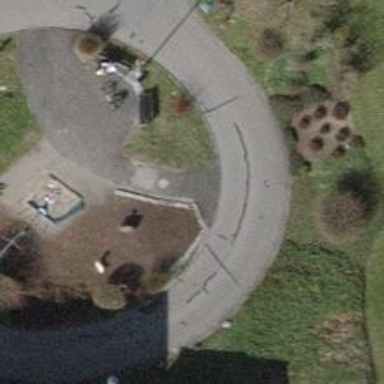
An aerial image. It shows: Playground area for leisure activities on the land.